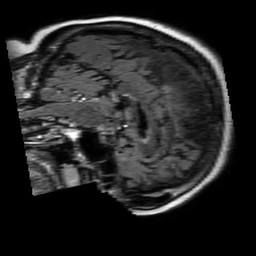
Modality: FLAIR
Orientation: sagittal
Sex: female
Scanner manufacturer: philips
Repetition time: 11 s
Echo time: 0.125 s